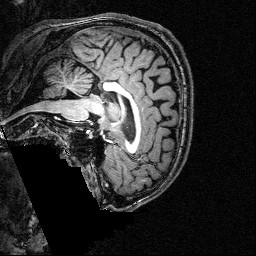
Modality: T1w
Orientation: sagittal
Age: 23
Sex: male
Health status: healthy
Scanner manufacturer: siemens
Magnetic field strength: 3 T
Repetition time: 2.5 s
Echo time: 0.00393 s